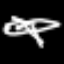
Label: airplane